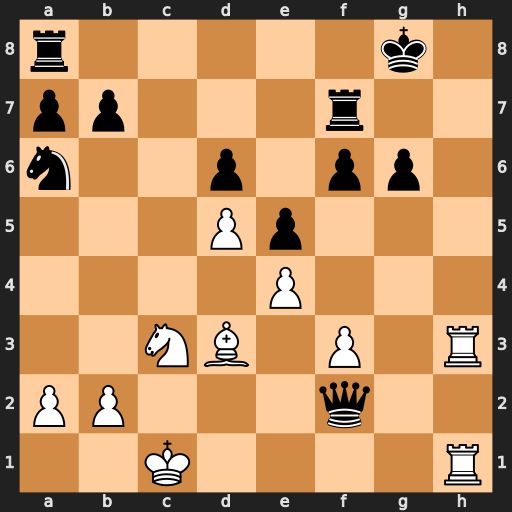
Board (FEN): r5k1/pp3r2/n2p1pp1/3Pp3/4P3/2NB1P1R/PP3q2/2K4R
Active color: w
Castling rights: -
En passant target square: -
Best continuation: Rh8+ Kg7 R1h7#